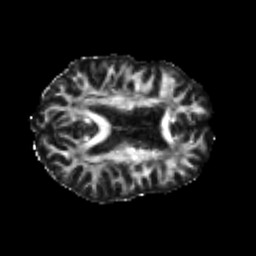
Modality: FA
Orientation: axial
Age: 21
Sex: male
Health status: healthy
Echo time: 0.074 s